Interaction volume radius: 5 \u00c5
Interaction volume height: 15 \u00c5
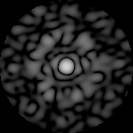
Disorder parameter: 0.7406